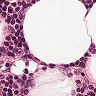
Metastatic tissue present: no